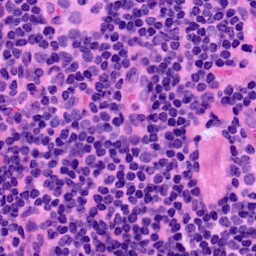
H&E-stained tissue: LymphNode